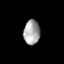
Tissue: lung
Cell type: Epithelial cells
Senescence score: 0.1595
Nuclear area (px): 394
Mean DAPI intensity: 165.909